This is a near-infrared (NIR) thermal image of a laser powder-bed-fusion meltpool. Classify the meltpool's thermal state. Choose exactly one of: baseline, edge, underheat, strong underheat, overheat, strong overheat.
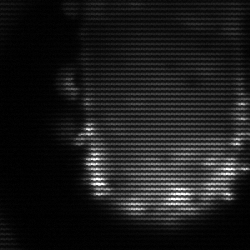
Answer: baseline